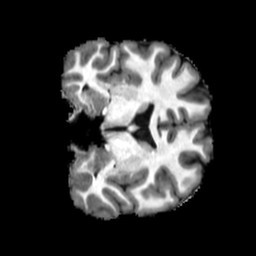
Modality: T1w
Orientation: coronal
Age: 25
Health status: healthy
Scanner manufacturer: philips
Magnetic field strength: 3 T
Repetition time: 0.007819 s
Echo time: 0.0036 s